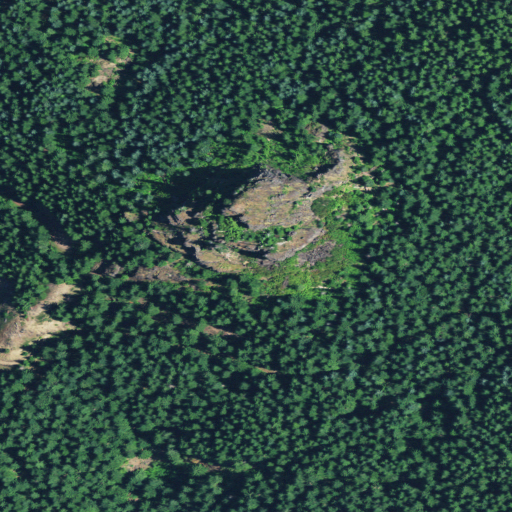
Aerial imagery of mountain in Oregon named Minniece Point containing evergreen forest and shrub